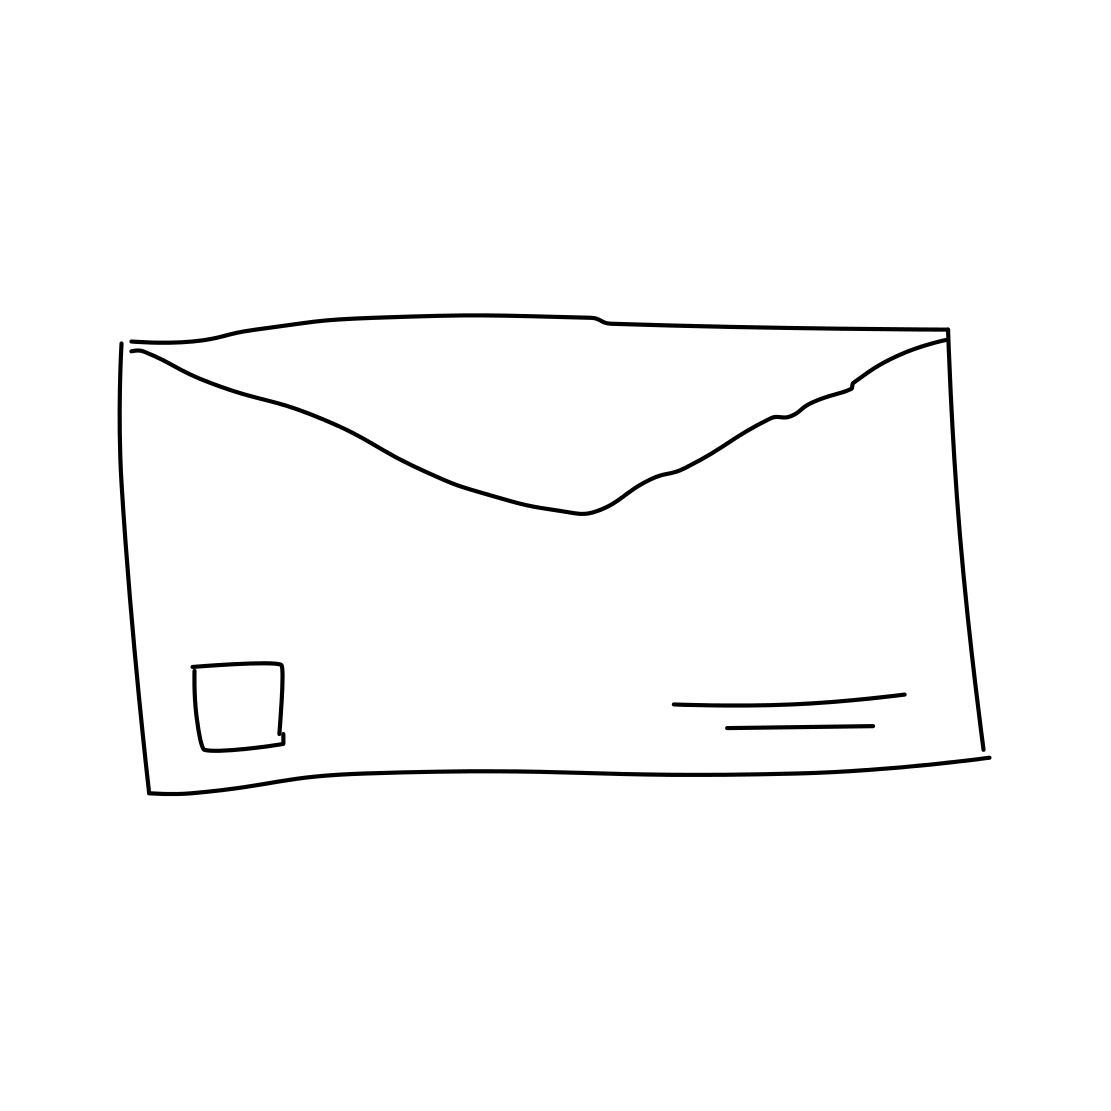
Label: envelope